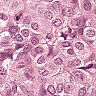
Metastatic tissue present: yes